Question: I have a DNS record like this:

Now I want to redirect all requests to a subdomain like:
'''
http://myExampleBlog.wordpress.com/
'''
How must the DNS Record look like?
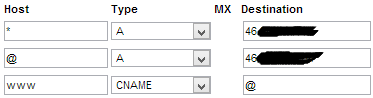
Answer: Try this:
'''
myExampleBlog.wordpress.com CNAME yourdomain.com
'''
You better use <URL>